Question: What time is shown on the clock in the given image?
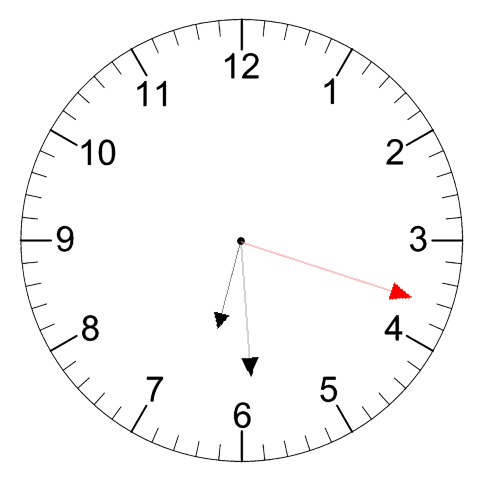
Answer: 06:29:18